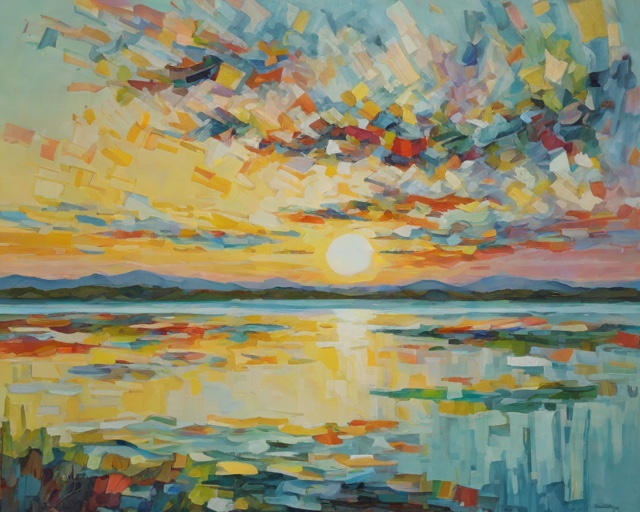
Category: Get Well